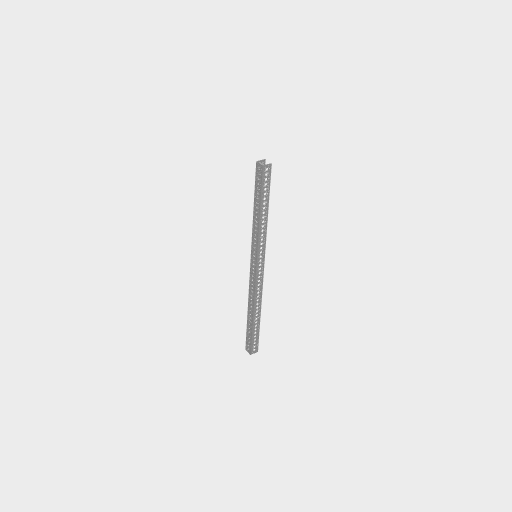
Part: UChannel45H